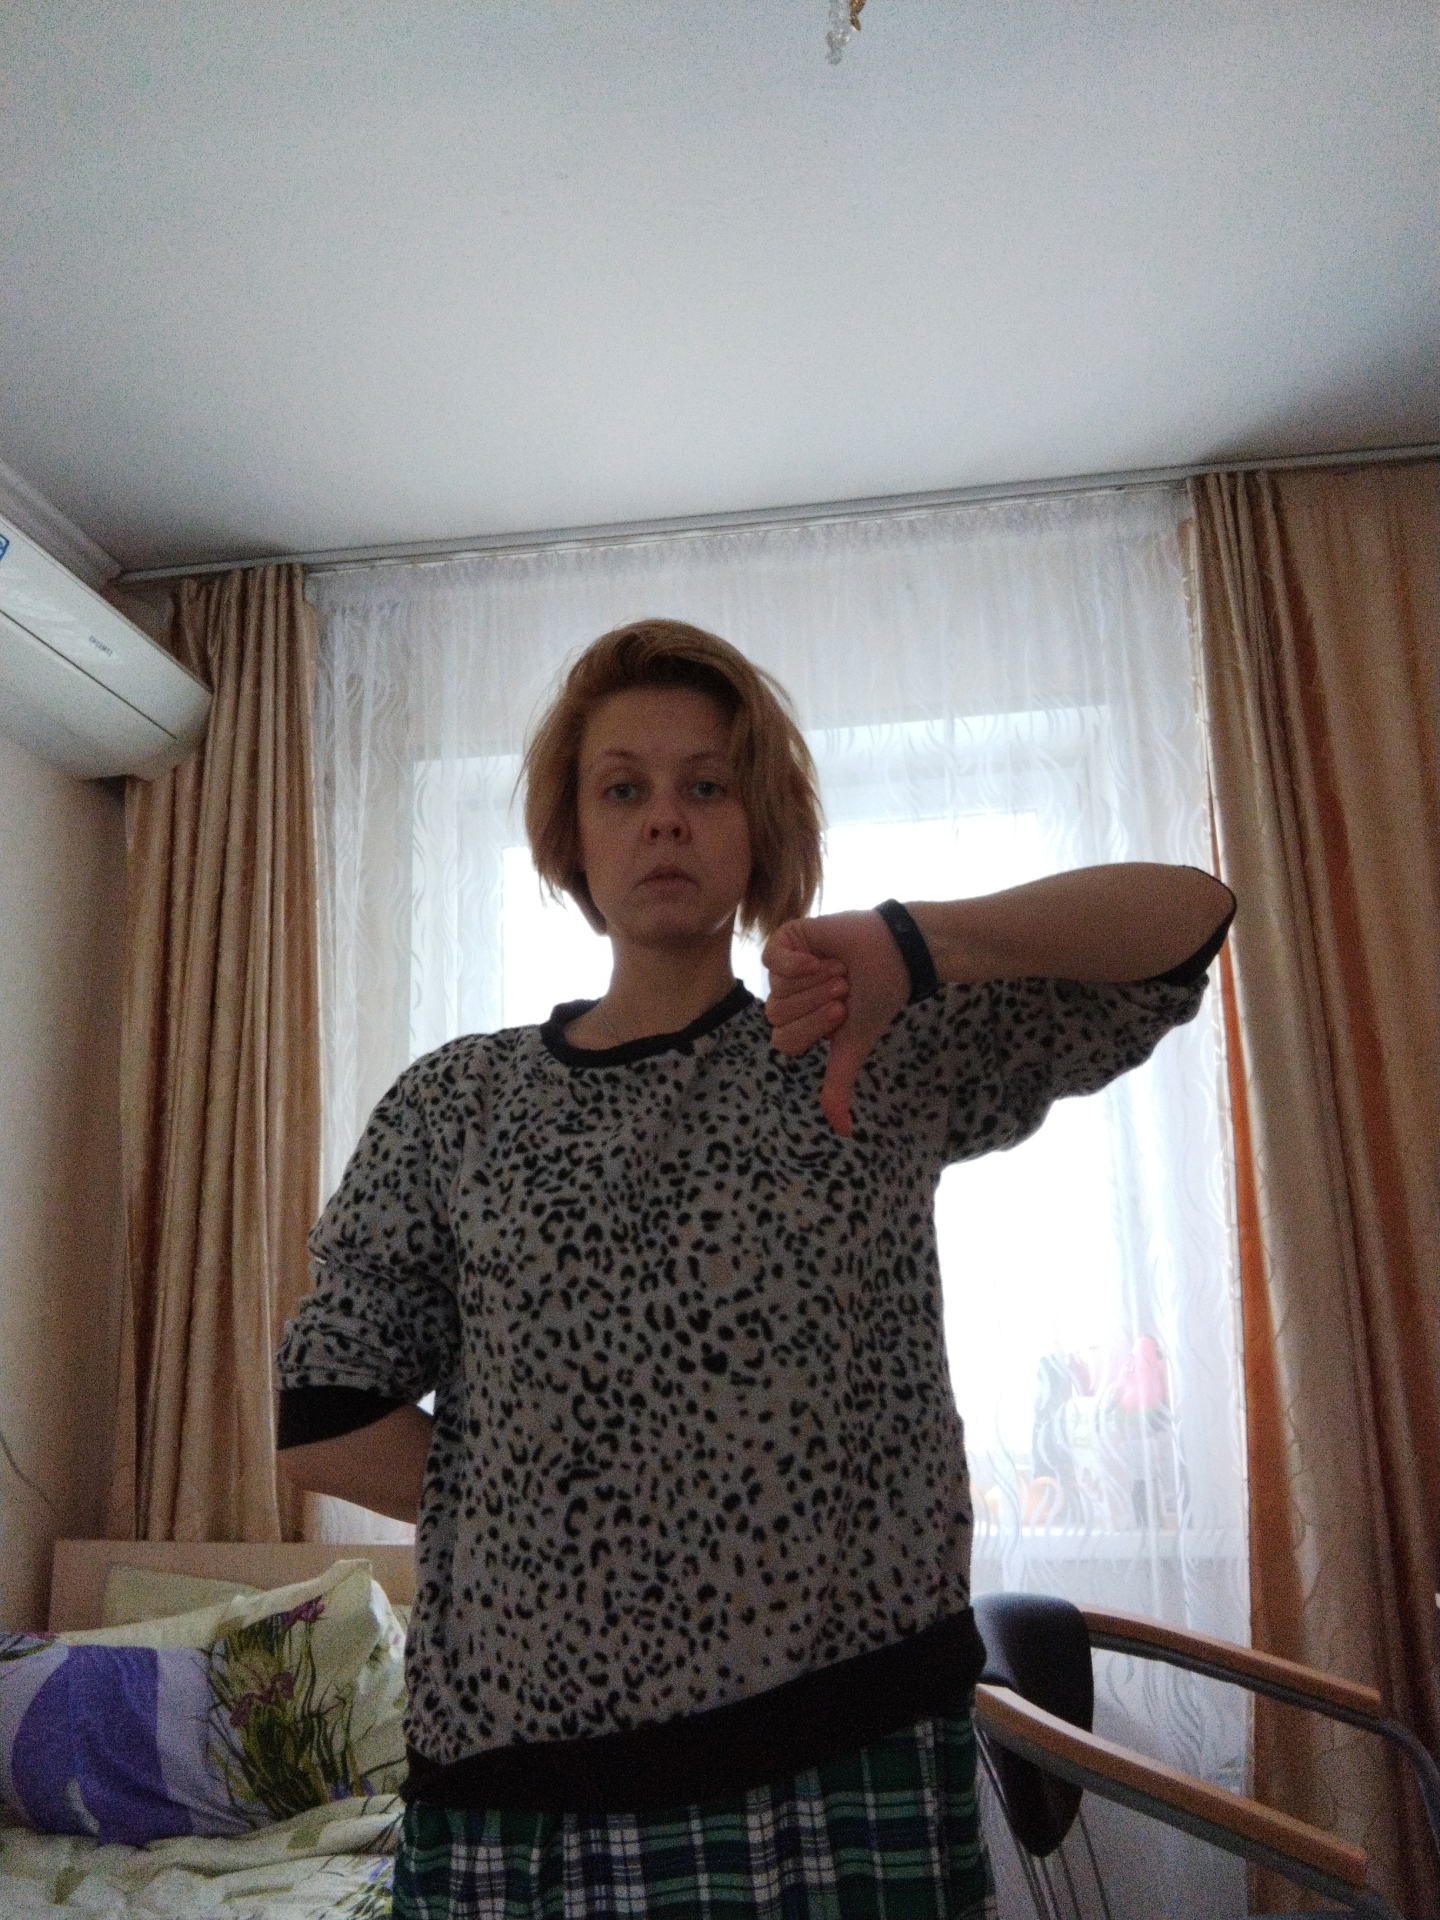
Label: noise